Aerial crown-view tile of a tropical tree (Barro Colorado Island, Panama), acquired 20250616:
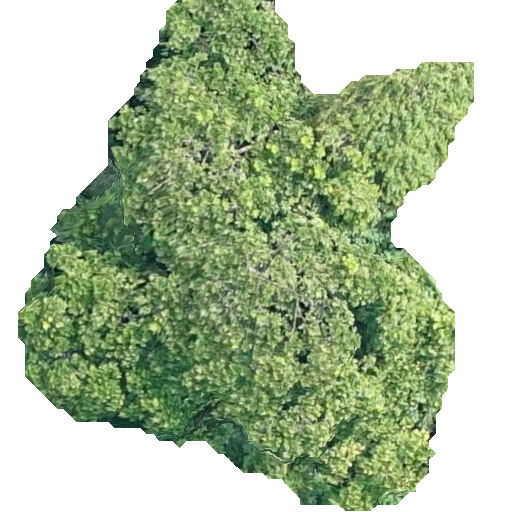
Species: Anacardium excelsum
GBIF accepted scientific name: Anacardium excelsum
Crown area: 229.233 m²